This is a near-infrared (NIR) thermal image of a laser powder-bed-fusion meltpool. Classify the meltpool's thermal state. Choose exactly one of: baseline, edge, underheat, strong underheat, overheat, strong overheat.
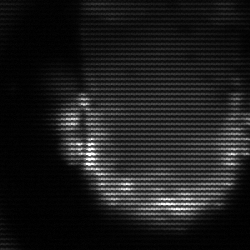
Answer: baseline